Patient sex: F
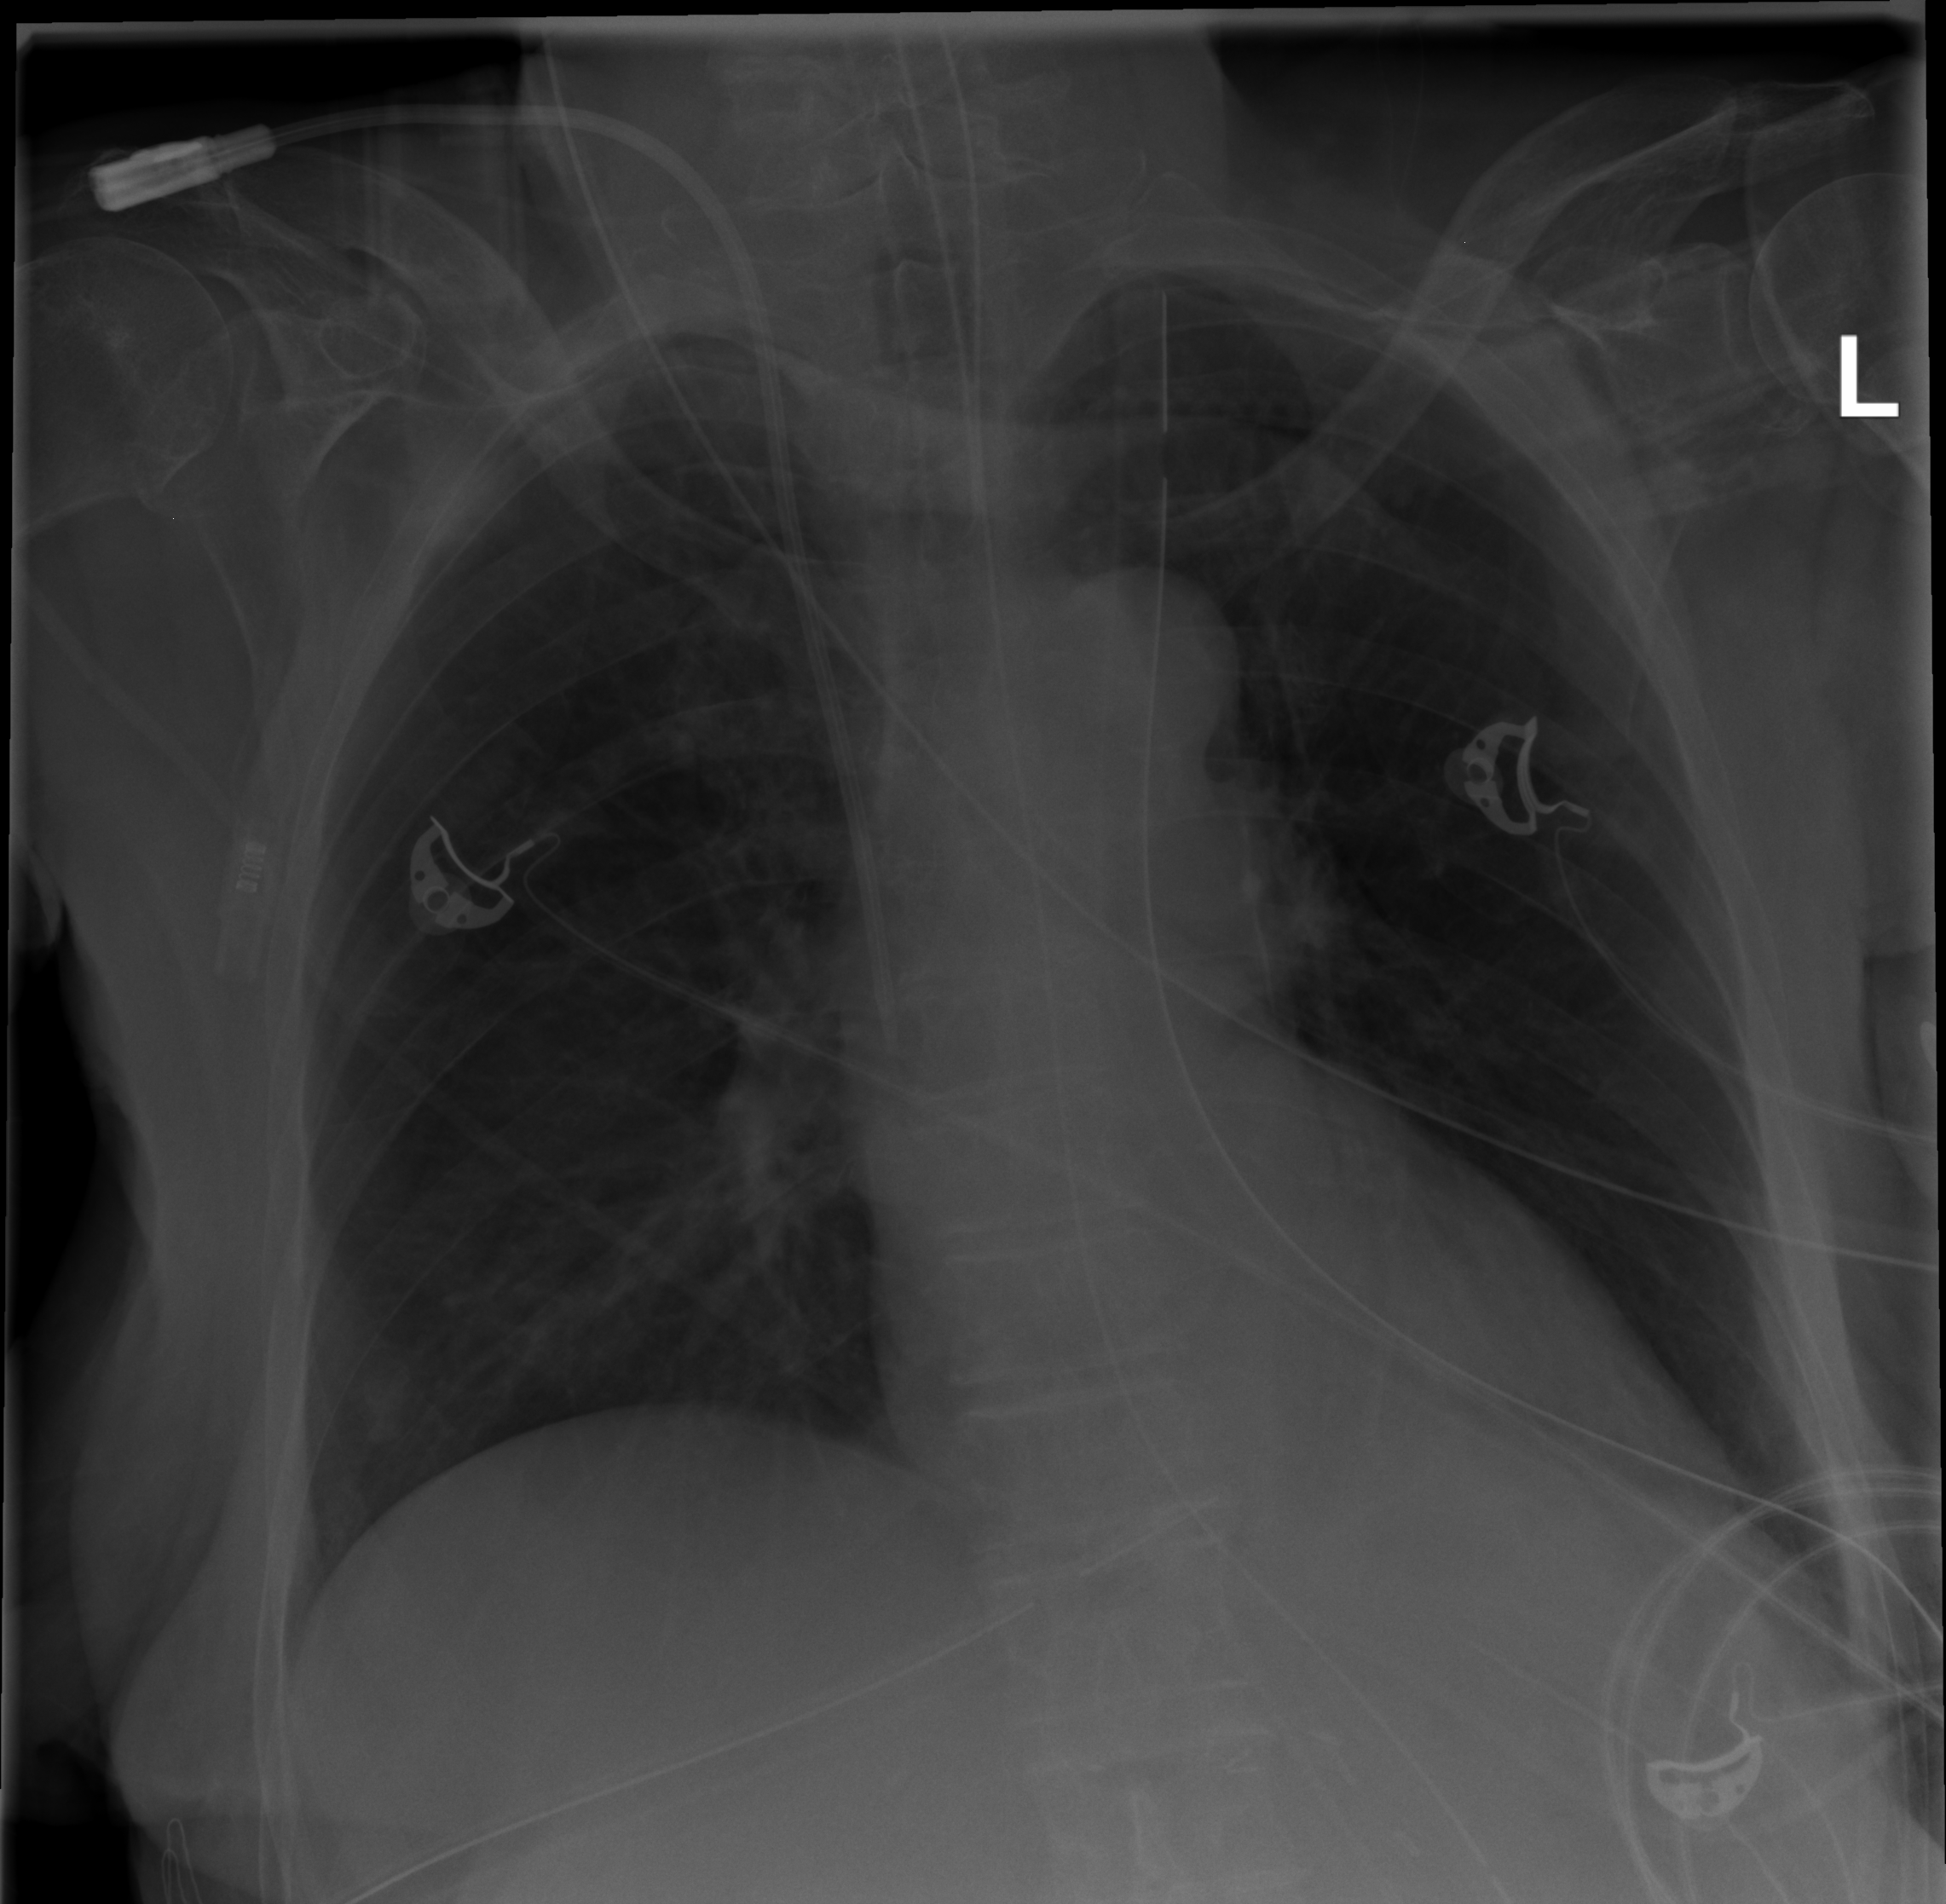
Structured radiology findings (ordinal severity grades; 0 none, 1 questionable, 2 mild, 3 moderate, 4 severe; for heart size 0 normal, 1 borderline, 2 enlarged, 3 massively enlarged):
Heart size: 1
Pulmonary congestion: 0
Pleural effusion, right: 0
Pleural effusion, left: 0
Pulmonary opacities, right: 0
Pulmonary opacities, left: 0
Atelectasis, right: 1
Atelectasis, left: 1